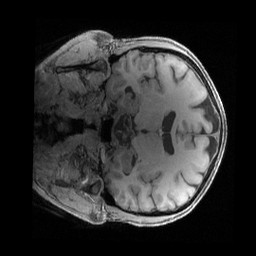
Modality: T1w
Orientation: coronal
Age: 52
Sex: female
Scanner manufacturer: siemens
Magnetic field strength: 3 T
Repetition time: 2.4 s
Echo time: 0.00241 s